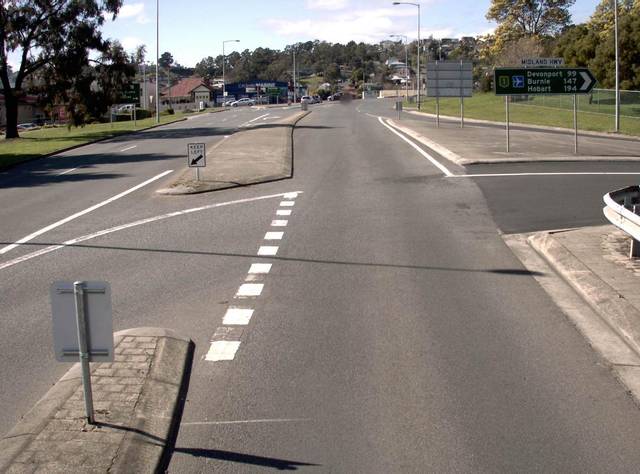
Region: Australia
Coordinates: -41.454, 147.142